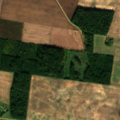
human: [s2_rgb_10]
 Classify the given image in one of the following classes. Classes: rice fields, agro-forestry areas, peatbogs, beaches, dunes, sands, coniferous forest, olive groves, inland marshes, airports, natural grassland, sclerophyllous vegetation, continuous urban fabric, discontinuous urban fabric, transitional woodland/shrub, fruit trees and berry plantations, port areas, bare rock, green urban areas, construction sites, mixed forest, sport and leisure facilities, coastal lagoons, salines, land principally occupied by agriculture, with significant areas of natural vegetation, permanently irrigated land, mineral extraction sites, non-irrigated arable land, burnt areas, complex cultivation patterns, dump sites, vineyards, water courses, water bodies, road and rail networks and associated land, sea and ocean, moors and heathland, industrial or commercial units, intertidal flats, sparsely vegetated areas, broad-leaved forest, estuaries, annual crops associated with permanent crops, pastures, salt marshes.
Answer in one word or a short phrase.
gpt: non-irrigated arable land, broad-leaved forest